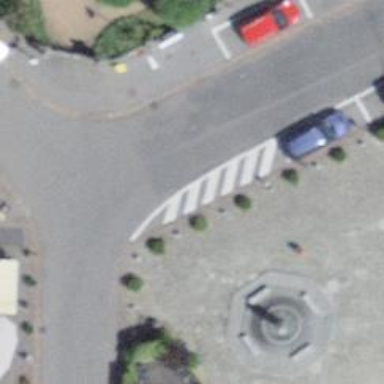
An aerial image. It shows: Bollard barrier.